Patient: sex F, age 60
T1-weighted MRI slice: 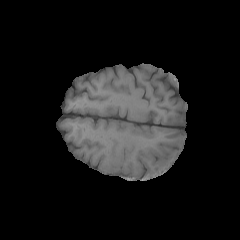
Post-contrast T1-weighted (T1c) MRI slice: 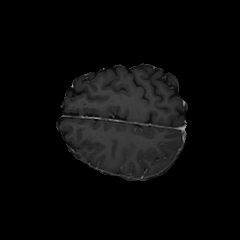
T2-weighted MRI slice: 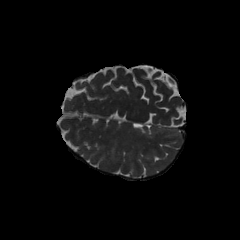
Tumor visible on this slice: no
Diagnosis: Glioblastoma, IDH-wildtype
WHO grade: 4